Field crop: maize
Growth stage: 2
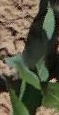
Species: maize